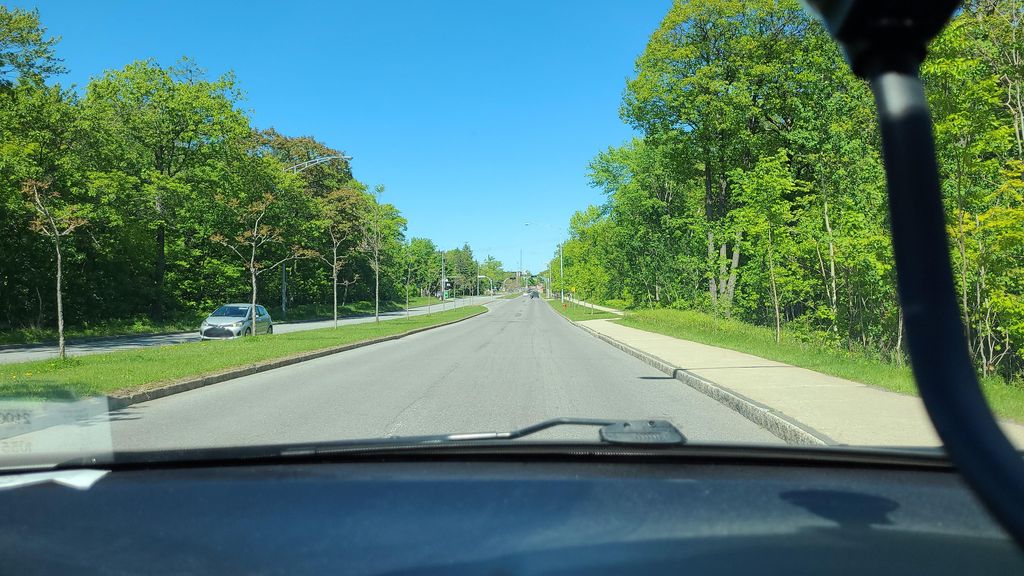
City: quebec_city